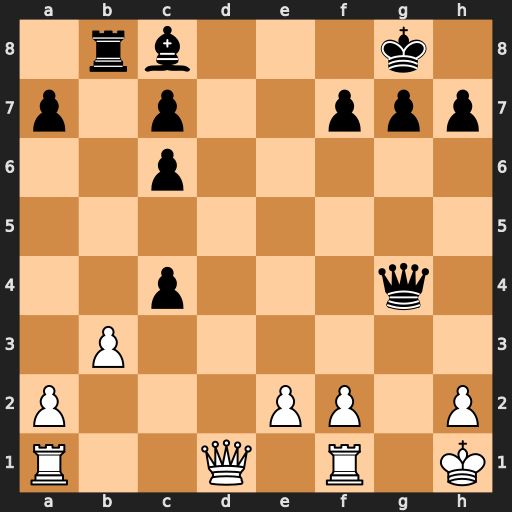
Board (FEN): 1rb3k1/p1p2ppp/2p5/8/2p3q1/1P6/P3PP1P/R2Q1R1K
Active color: w
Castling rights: -
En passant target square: -
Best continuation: Qd8#